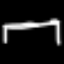
Label: bed